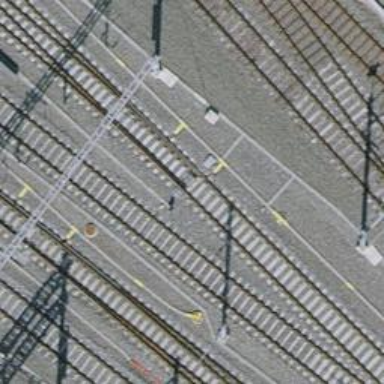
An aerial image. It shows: Single-track electrified railway siding with contact line.